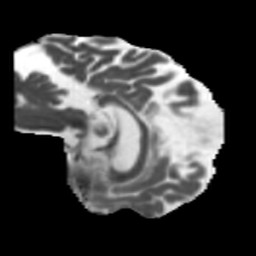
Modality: MD
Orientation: sagittal
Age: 73
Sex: female
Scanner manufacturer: siemens
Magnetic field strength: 3 T
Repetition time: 5.47 s
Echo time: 0.0854 s